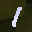
Label: 1